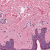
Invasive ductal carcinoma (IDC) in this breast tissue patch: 0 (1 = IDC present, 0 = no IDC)